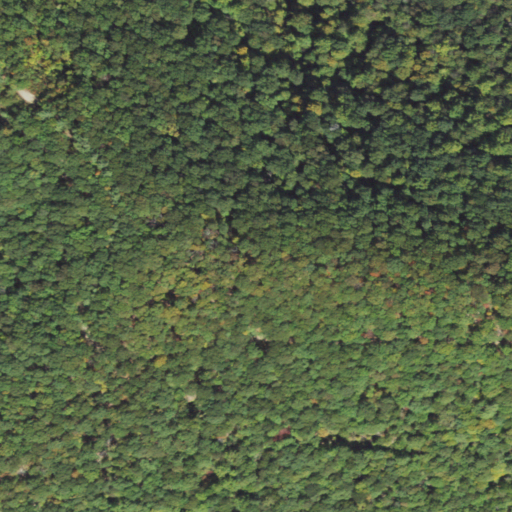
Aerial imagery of mountain in Pennsylvania named Ravens Knob containing deciduous forest, open development, and grassland